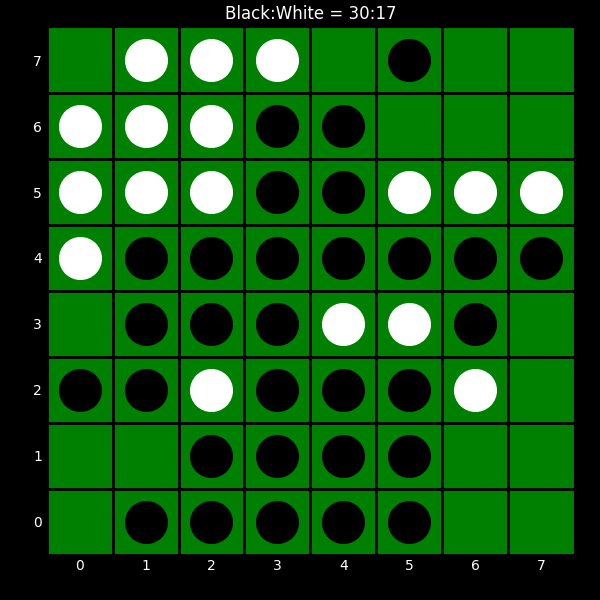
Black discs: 30
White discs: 17